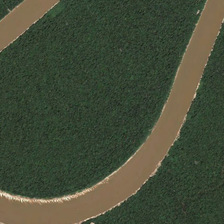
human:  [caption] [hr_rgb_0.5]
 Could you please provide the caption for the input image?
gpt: many green trees are in two sides of two yellow river .

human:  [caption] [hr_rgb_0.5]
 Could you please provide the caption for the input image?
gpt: this is a road and a lawn .

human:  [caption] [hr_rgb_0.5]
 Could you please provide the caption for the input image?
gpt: many green trees are in two sides of two yellow river .

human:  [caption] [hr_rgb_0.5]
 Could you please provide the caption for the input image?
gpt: it is dark green and brown .

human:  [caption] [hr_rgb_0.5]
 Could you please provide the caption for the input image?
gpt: this is a road and a lawn .